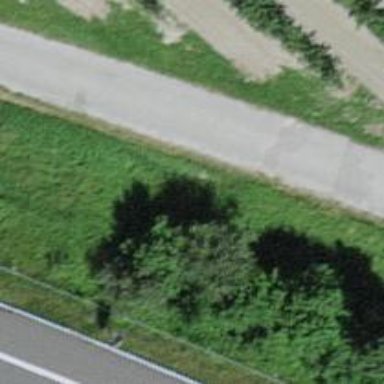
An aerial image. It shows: Unclassified road.